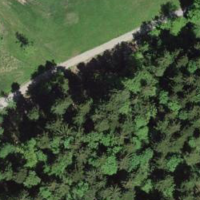
EUNIS habitat code: 43
Species observed at this site:
Orgyia antiqua
Eriophorum angustifolium